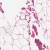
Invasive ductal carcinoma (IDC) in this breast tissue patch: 0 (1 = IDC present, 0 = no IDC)